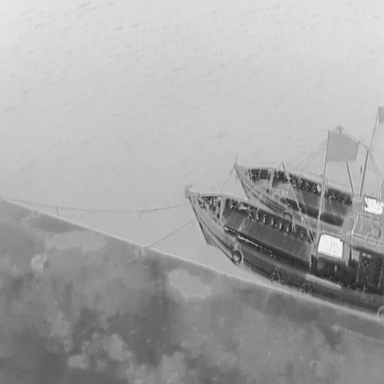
There are two bulk_carriers in the infrared image.